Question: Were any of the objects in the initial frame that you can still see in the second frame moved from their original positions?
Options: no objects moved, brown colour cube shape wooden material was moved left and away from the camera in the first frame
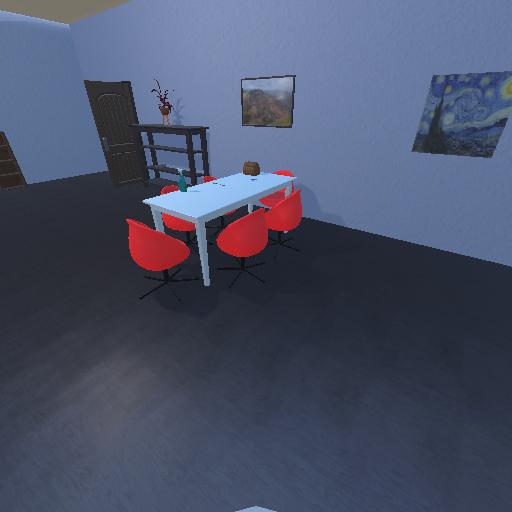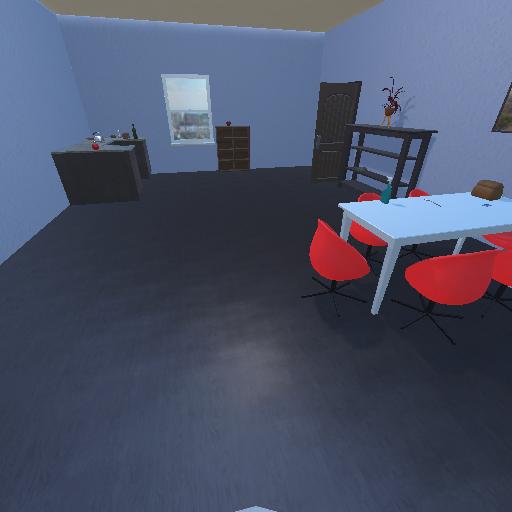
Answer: no objects moved